Interaction volume radius: 5 \u00c5
Interaction volume height: 10 \u00c5
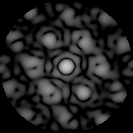
Disorder parameter: 0.3965